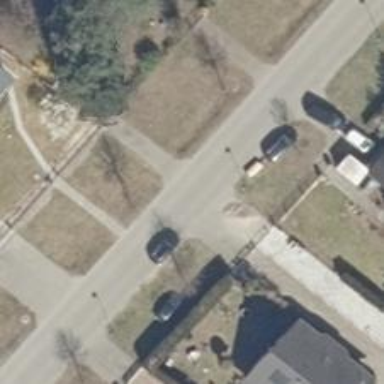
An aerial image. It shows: Residential road.